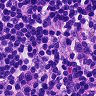
Metastatic tissue present: no